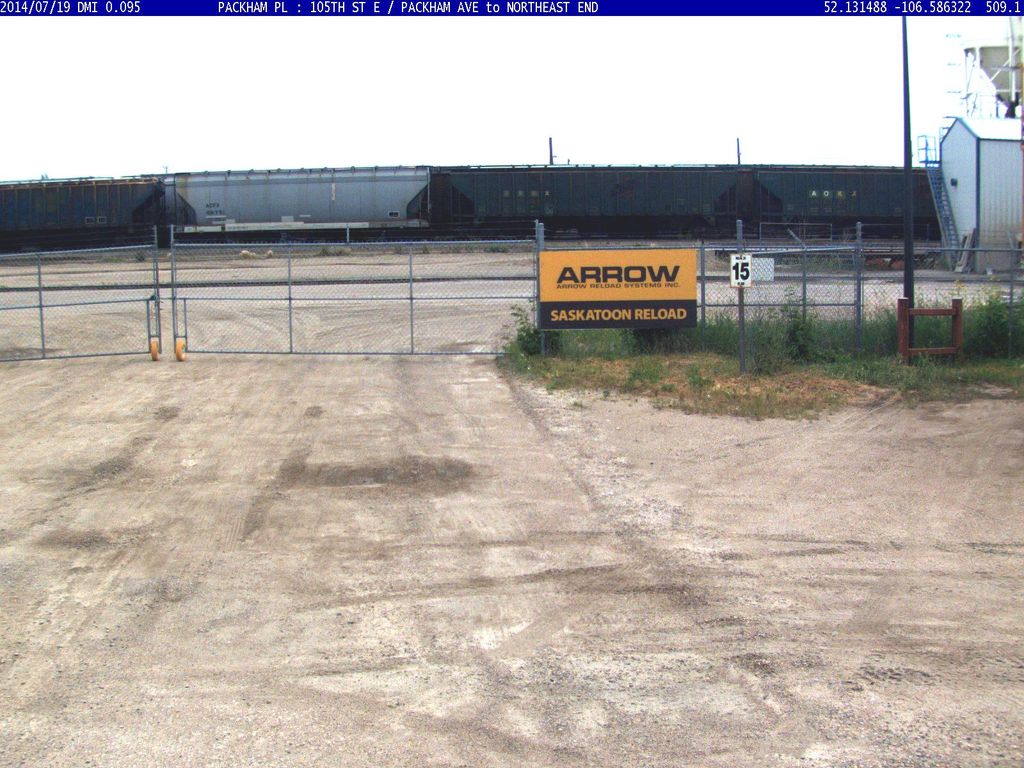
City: saskatoon